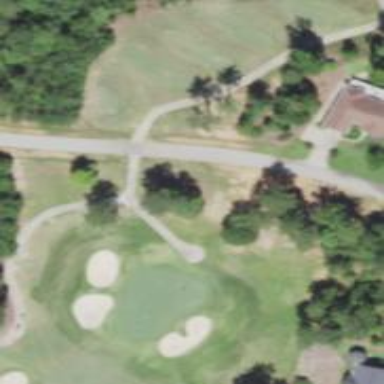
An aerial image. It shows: Pathway for golfing.